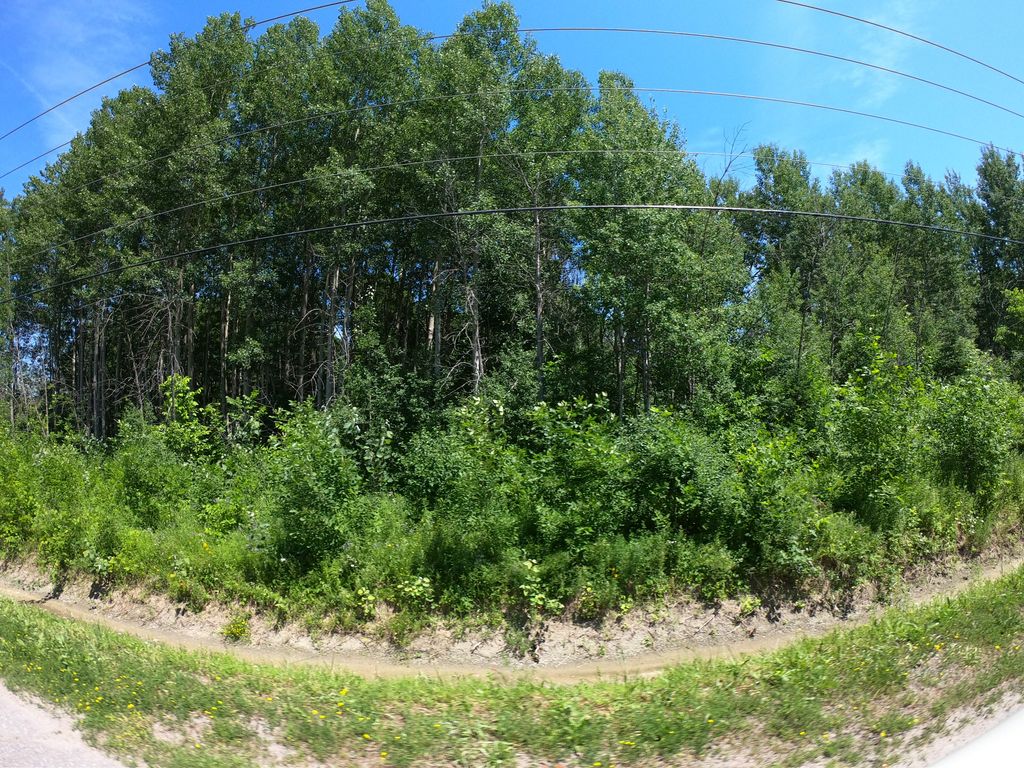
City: ottawa-gatineau